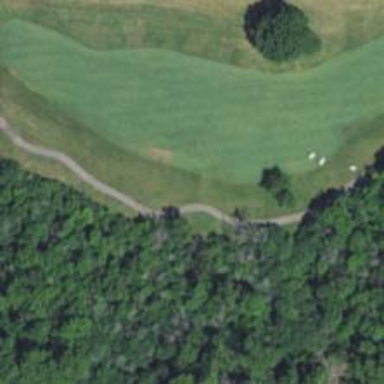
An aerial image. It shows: Path designated for golf carts.